二年级 · 算术
小猴子要选一封比 50 小的信, 他该选择的信封是（ ）。
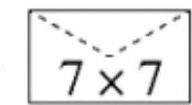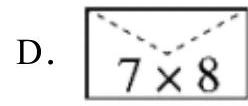
A. $\begin{array}{r}\ddots \times 9 \\ 6 \times 9\end{array}$
B.

C. $\begin{gathered}\ddots \cdots \cdots \\ 8 \times 8\end{gathered}$

答案: B